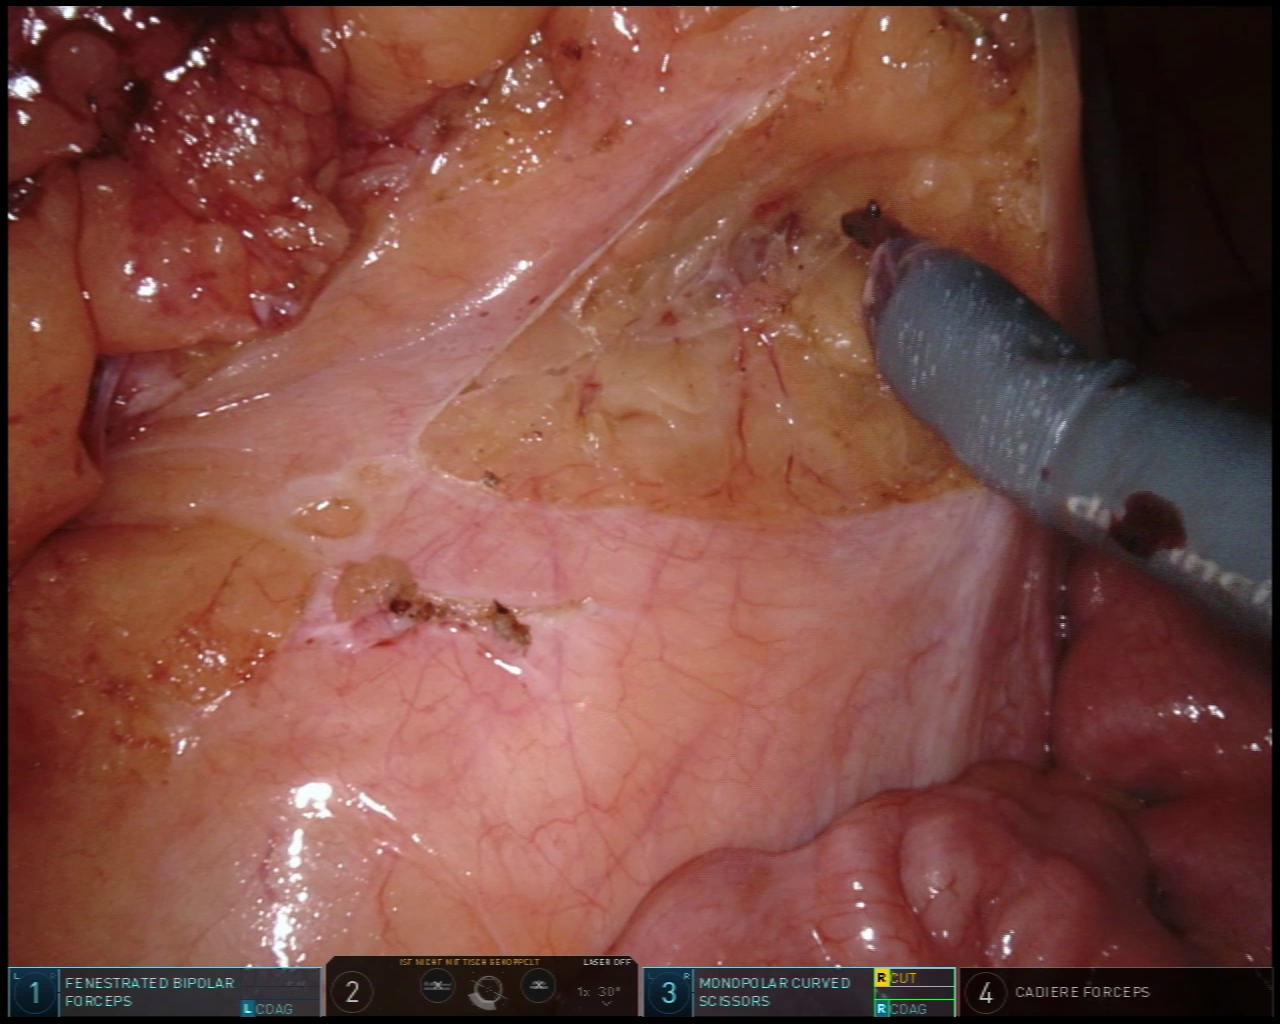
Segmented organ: small_intestine
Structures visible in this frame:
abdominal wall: yes
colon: no
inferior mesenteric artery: no
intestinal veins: no
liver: no
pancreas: no
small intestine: yes
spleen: no
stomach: no
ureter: no
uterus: no
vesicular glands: no